Question: I'm trying to setup a form using CakePHP and JQM and whilst all the saving, editing and retrieving of data is working just as I want it to, I'm having a bit of trouble with the way Cake automatically handles a field that has the attribute type="date"
Basically, in JQM, if you add that attribute, you'll get a lovely formatted date selector on the touch device keyboard but when I try to add that attribute to a CakePHP form, it converts the field into three drop down boxes.
Is there anyway I can prevent this from happening? I've attached a screenshot to illustrate what happens when I add the type="date" attribute to a field. Notice the drop downs under the label "will take place on date:"

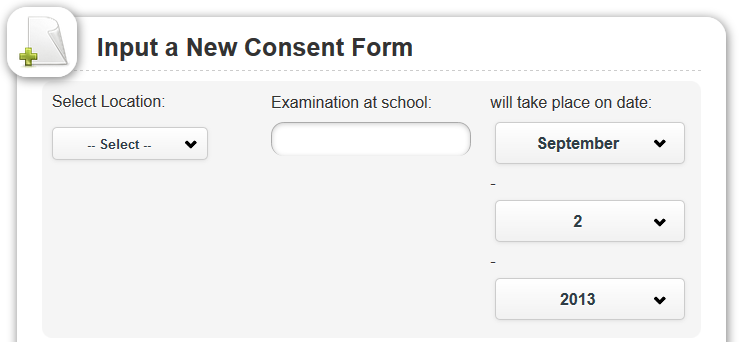
Answer: So, it turns out that this was simpler than I thought (as it always is).
There are two ways to declare an input:
1. echo $this->Form->input(.....); OR
2. echo $this->Form->{type of input}(....)
The second one is the key. Since I wanted a text box looking field with an attribute of type="date" I needed to implement the following code:
'''
echo $this->Form->text('id', array('type' => 'date'));
'''
Seems idiotically simple now that I think about it.
Have a look at CakePHP's great documentation on its form helper: <URL>